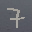
Label: 7